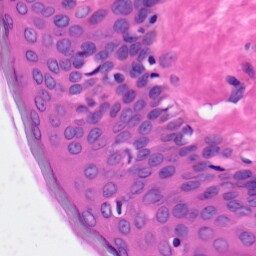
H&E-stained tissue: Skin